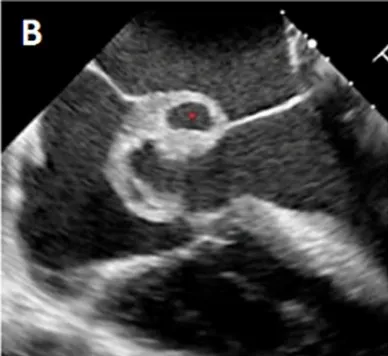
Transesophageal echocardiography showing abscess in aortic root (star) with Doppler signal showing aorta regurgitation.
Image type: radiology (ultrasound)